Question: Alarm time?
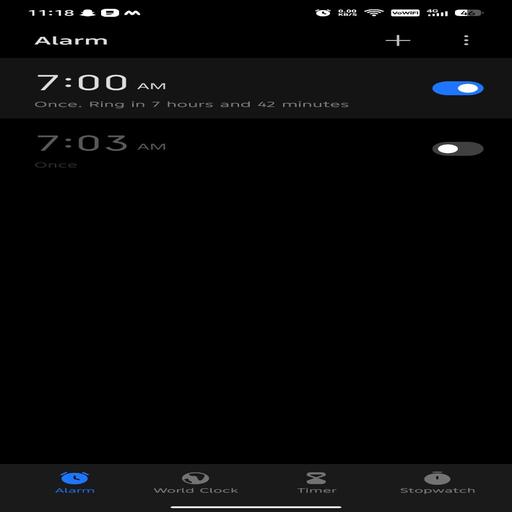
Answer: 07:00:00